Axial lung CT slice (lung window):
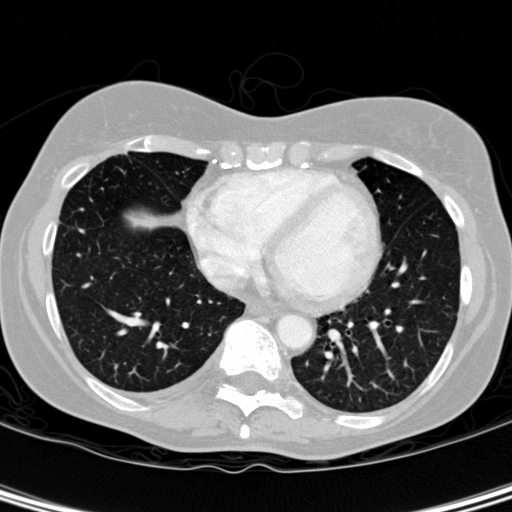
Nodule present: no